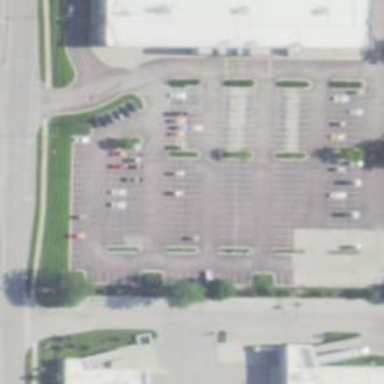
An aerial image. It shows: Parking space.